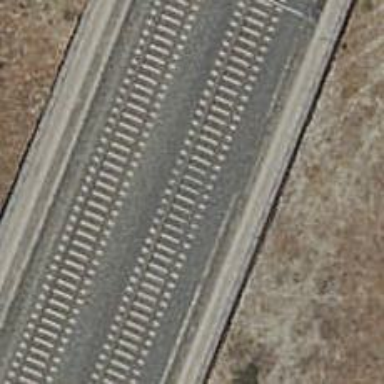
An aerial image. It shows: Railway bridge with electrified contact lines.